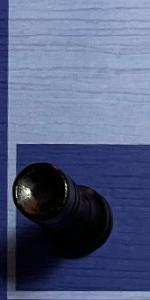
Label: Rook_Black